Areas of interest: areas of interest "Scientific Research Institution"
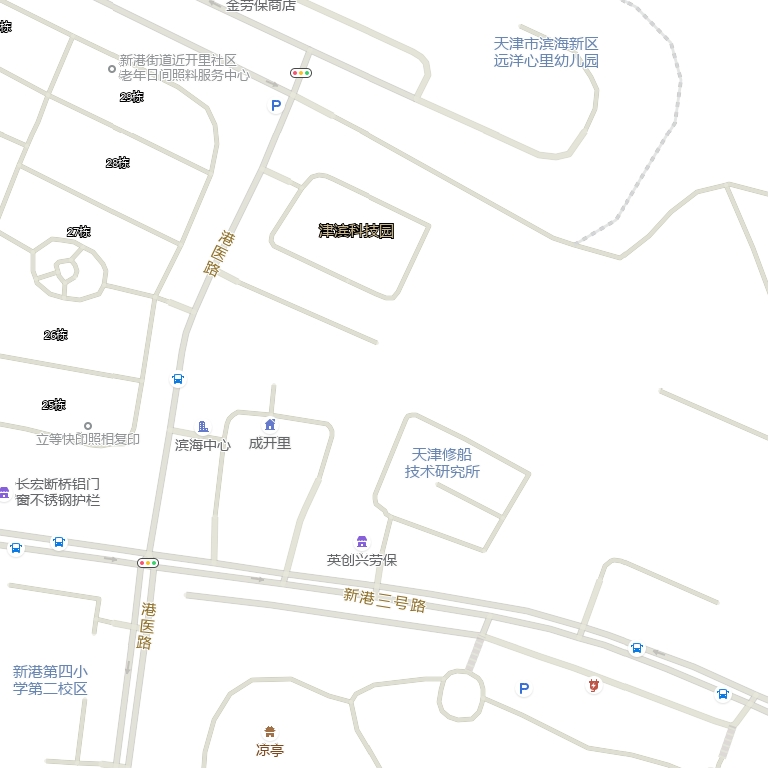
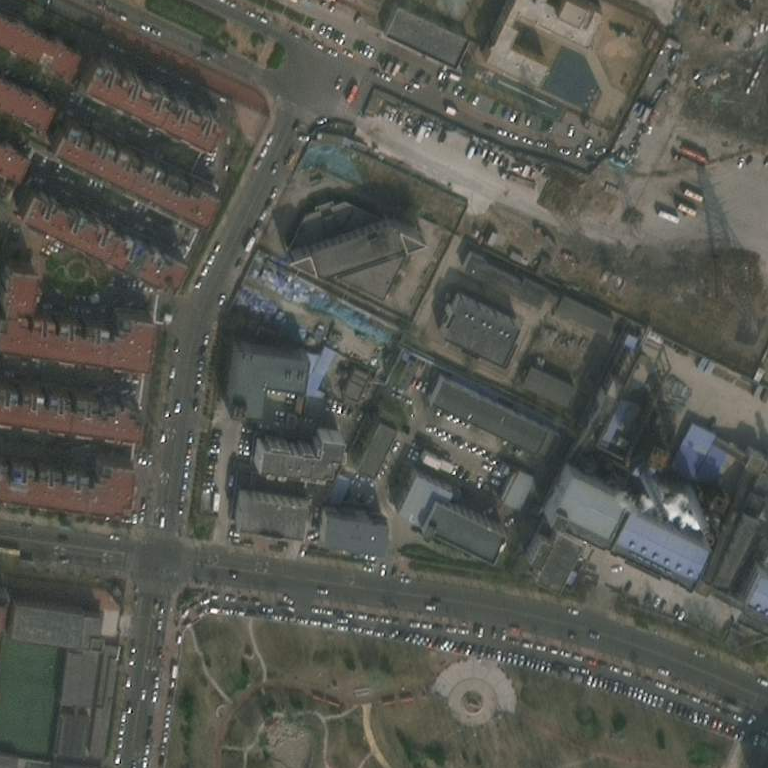